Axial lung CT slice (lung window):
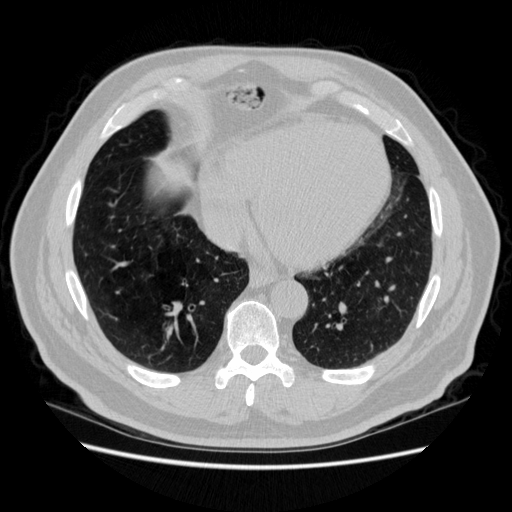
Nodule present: no